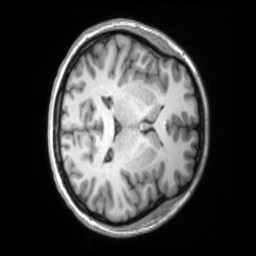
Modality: T1w
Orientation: axial
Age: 26
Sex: female
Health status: ill
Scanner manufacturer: siemens
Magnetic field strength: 3 T
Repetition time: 2.2 s
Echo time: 0.00157 s